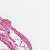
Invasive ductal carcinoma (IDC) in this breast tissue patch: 0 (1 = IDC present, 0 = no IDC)